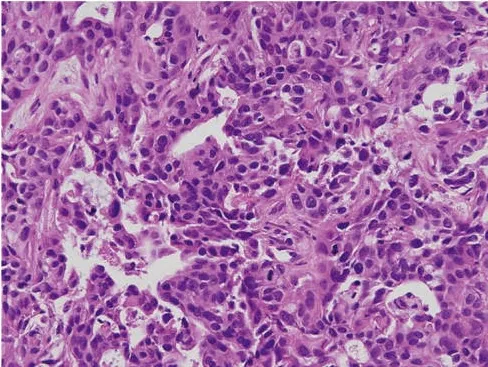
Histopathological findings of the hepatic mass. (A) Hematoxylin and eosin staining shows gland-forming malignant cells with hyperchromatic and prominent nuclei, which is consistent with a moderately differentiated adenocarcinoma (magnification, x40).
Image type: pathology (h&e)